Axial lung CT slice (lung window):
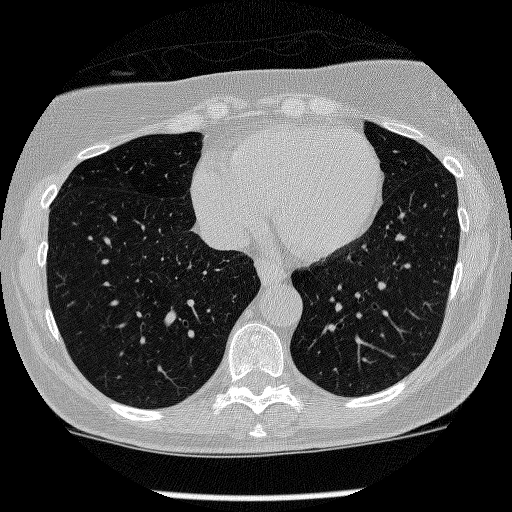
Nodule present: no